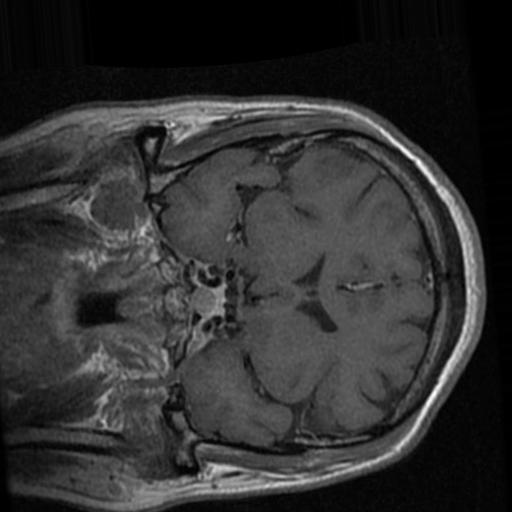
Label: brain_tumor